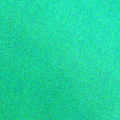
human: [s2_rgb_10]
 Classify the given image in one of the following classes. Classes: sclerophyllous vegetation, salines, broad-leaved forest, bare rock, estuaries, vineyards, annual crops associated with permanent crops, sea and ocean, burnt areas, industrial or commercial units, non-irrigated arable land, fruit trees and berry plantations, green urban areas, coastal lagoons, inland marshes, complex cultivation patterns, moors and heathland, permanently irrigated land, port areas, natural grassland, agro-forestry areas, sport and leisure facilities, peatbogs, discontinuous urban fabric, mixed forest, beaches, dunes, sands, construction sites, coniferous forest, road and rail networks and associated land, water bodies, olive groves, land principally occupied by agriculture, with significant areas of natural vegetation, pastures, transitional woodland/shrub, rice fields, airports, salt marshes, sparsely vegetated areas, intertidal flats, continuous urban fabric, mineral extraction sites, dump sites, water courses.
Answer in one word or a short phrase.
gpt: intertidal flats, sea and ocean